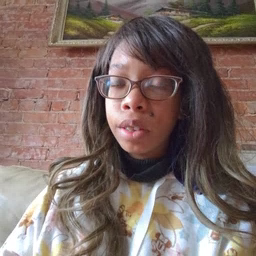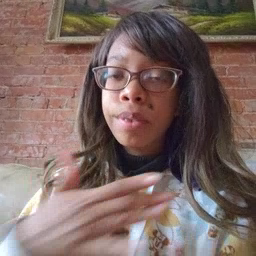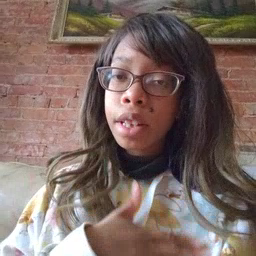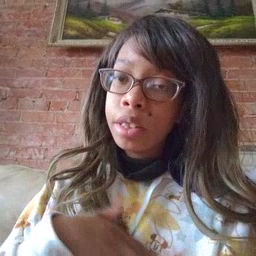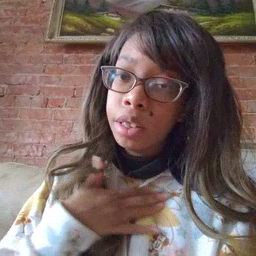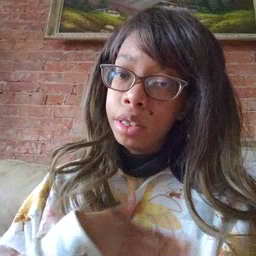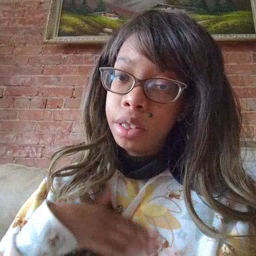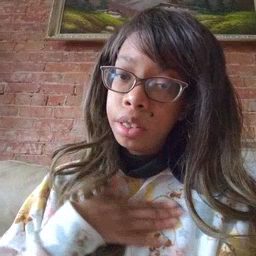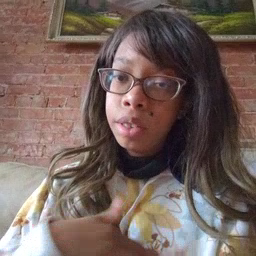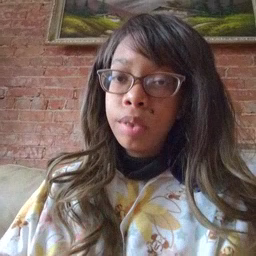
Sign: please